Aerial crown-view tile of a tropical tree (Barro Colorado Island, Panama), acquired 20250915:
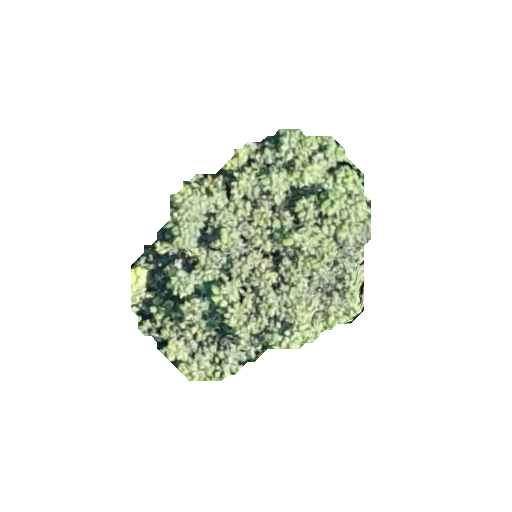
Species: Trattinnickia aspera
GBIF accepted scientific name: Trattinnickia aspera
Crown area: 60.795 m²